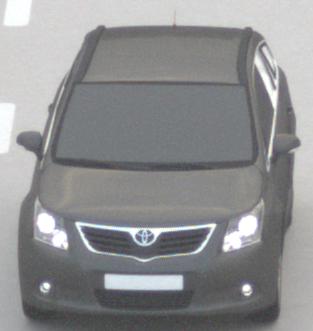
Make: Toyota
Model: Avensis 1.6
Detailed model: Avensis (T27) Notch Back
Model produced from: 2009/01
Model produced until: 2010/08
Doors: 4
Color: gray
Road condition: dry road
Daytime: morning or afternoon
Contrast: low contrast